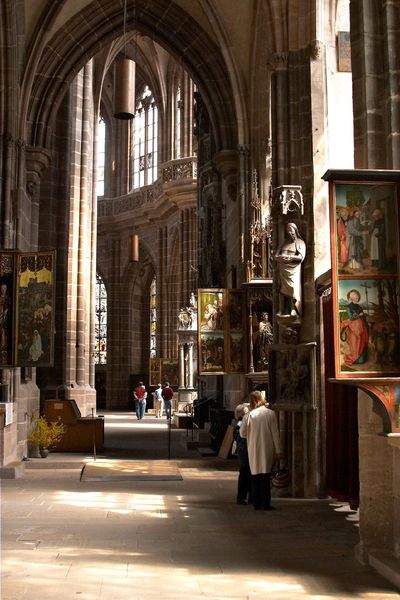
Titel: Hallenchor von St. Lorenz in Nürnberg
Künstler: Konrad Heinzelmann
Standort: Nürnberg, St. Lorenz (EU - D - B)
Schlagwörter: schatten, menschen, fenster, frau, lampe, licht, pfeiler, säule, säulen, weg, wand, stein, innenraum, zweige, kirche, pfad, figur, innen, england, gotik, bilder, mauer, besucher, foto, fotografie, wände, gang, dom, altar, kathedrale, kirchenschiff, dienst, gotisch, seitenschiff, spitzbogen, heiliger, träger, gothisch, sakral, altarbild, skultpur, tabernakel, kreuzweg, altarflügel, altare, 1250